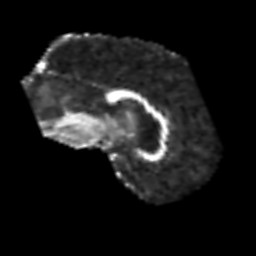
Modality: FA
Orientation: sagittal
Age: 56
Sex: male
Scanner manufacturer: siemens
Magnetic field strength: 3 T
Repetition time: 3.2 s
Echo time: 0.081 s